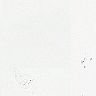
Metastatic tissue present: no